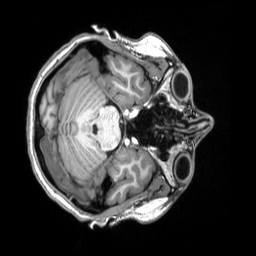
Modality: T1w
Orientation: axial
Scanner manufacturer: siemens
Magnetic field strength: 3 T
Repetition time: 2.5 s
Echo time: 0.00343 s